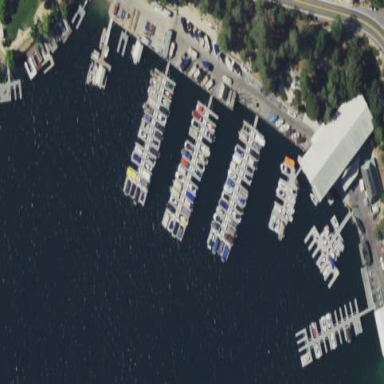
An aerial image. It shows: Marina on leisure land.